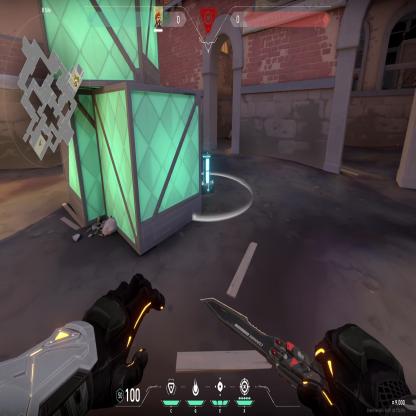
Label: planted spike